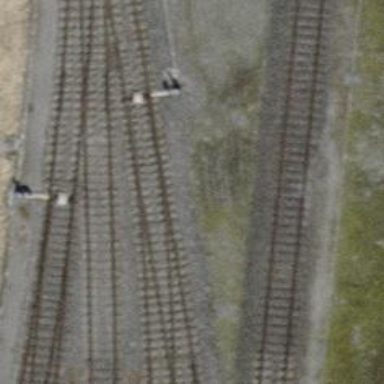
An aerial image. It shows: Railway switch.